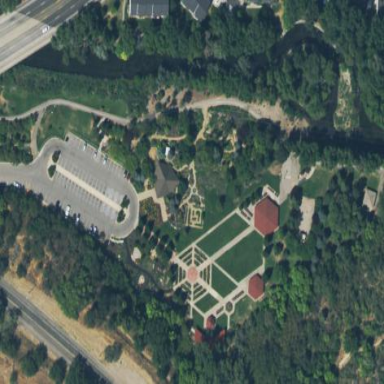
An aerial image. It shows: Botanical garden as type of leisure land.